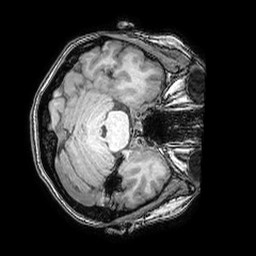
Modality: T1w
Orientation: axial
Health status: ill
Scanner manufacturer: philips
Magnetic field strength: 3 T
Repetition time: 0.007 s
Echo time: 0.0035 s